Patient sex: M
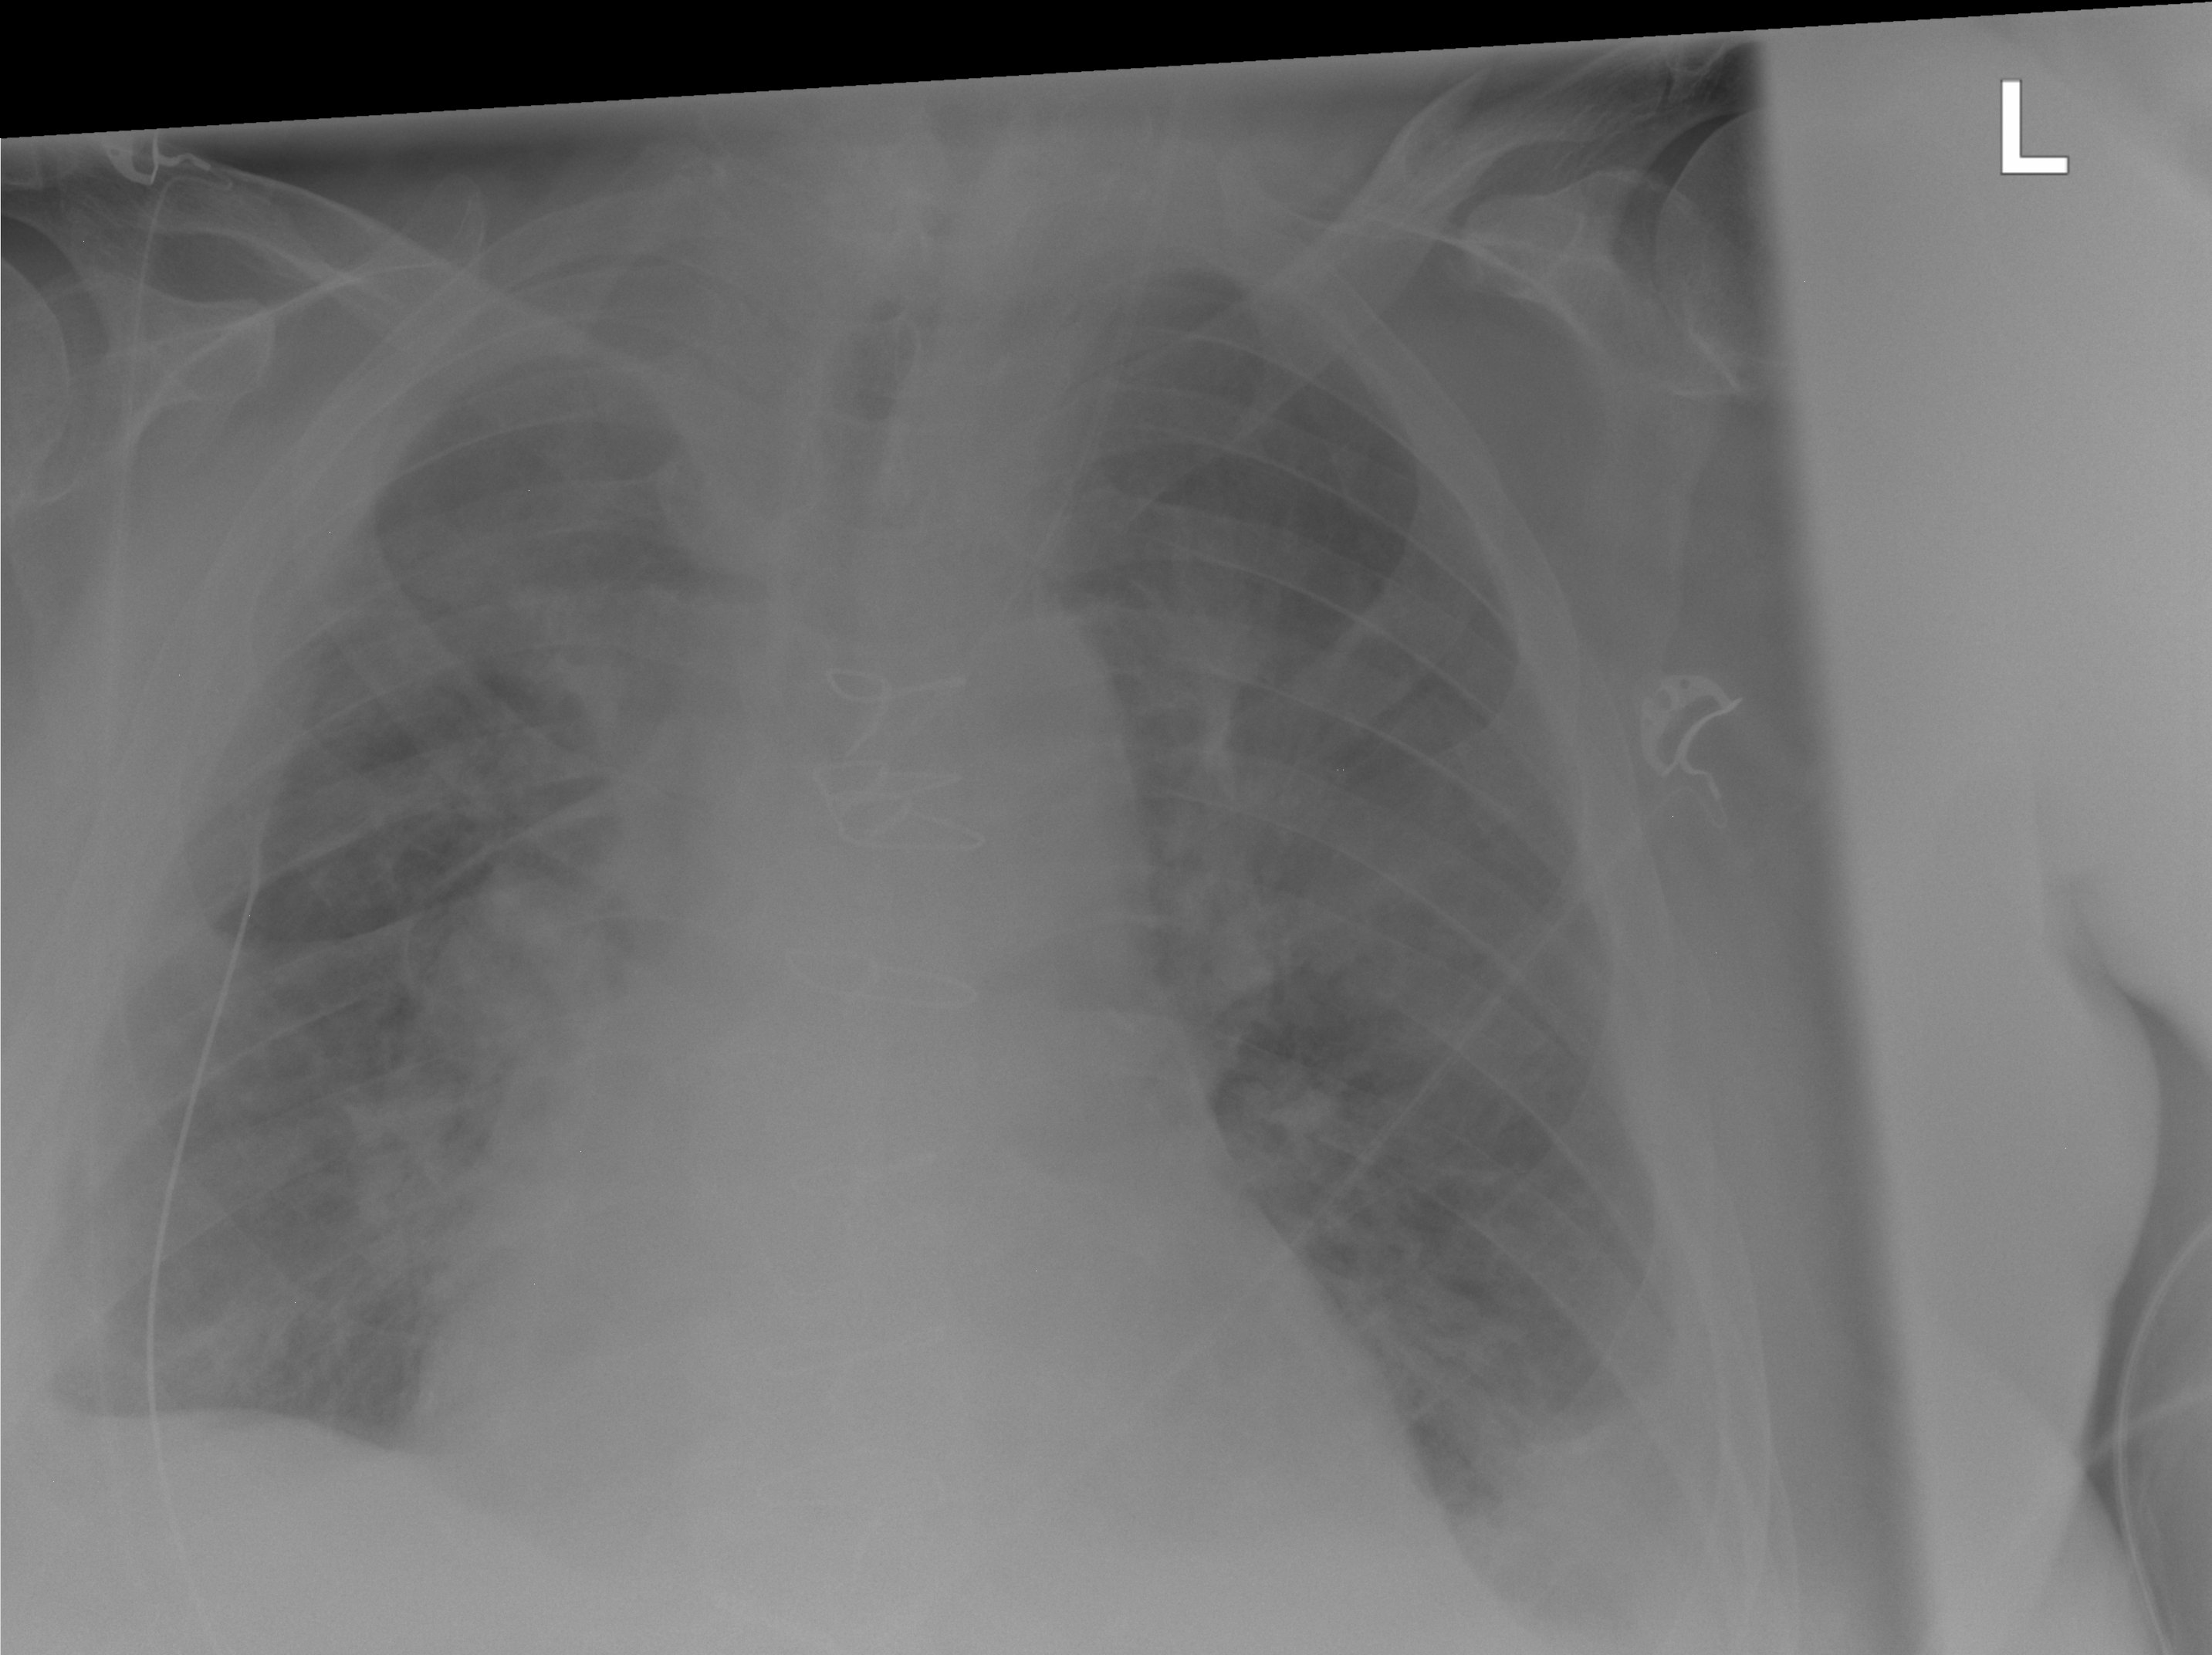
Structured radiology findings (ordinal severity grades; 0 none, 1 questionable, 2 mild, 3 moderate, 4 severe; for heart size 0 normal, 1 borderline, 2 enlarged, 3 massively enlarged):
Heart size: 2
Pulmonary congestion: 3
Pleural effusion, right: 2
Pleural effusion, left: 2
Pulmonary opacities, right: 2
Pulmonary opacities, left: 2
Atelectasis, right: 2
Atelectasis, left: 2